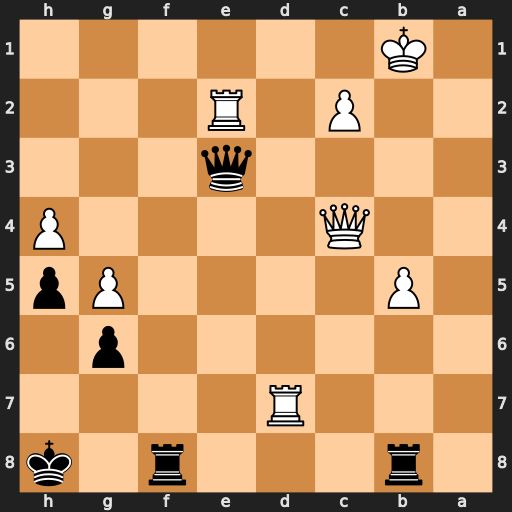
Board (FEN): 1r3r1k/3R4/6p1/1P4Pp/2Q4P/4q3/2P1R3/1K6
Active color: b
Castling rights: -
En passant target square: -
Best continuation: Rf1+ Kb2 Qc1+